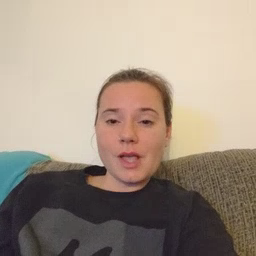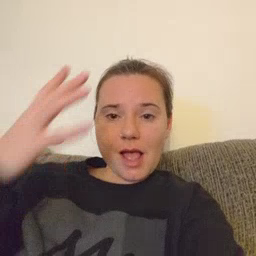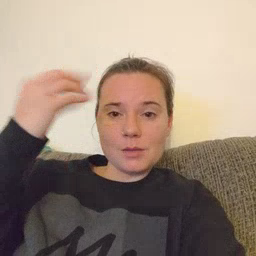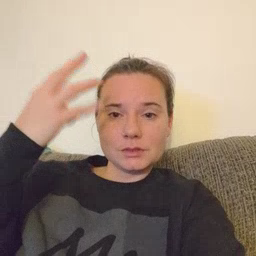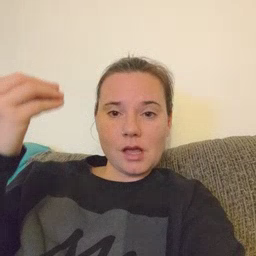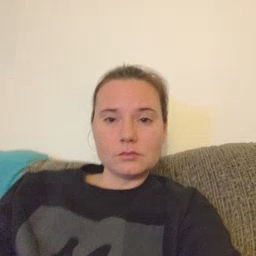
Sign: outside